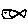
Label: fish